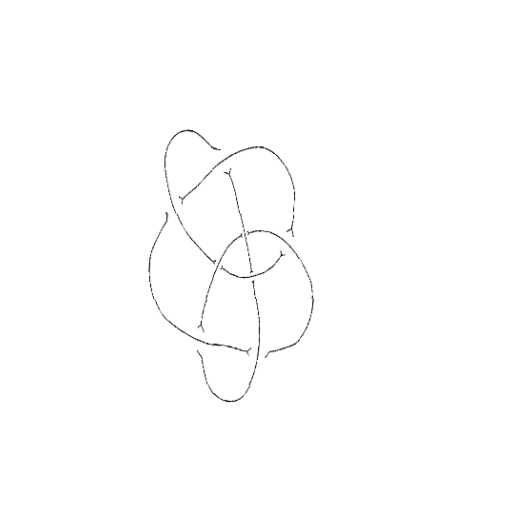
Crossing number: 8